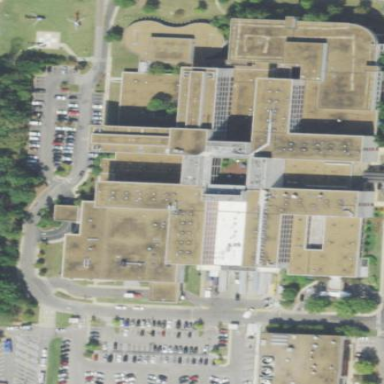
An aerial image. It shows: Hospital building.